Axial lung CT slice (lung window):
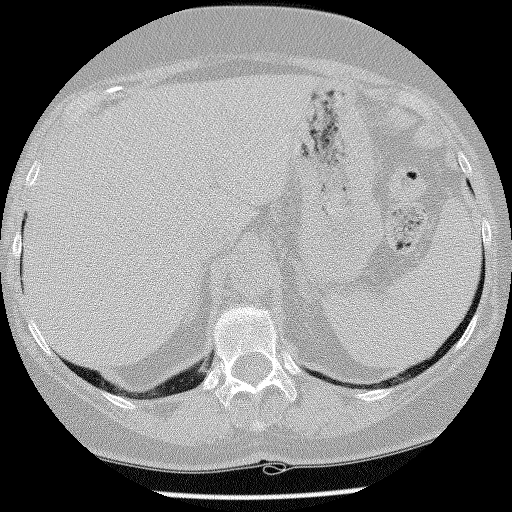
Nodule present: no